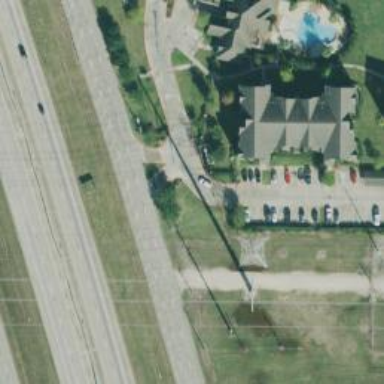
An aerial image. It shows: Driveway leading to service road.